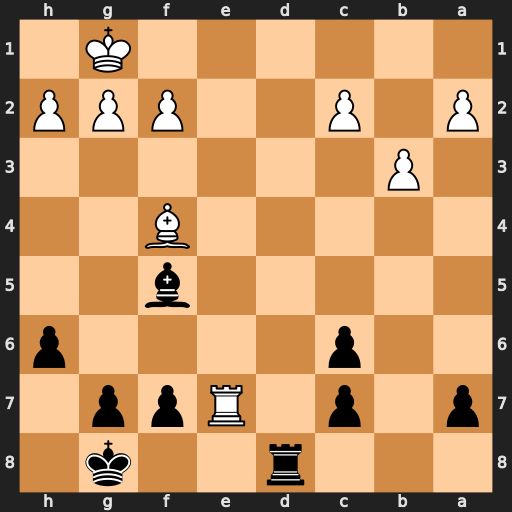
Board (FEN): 3r2k1/p1p1Rpp1/2p4p/5b2/5B2/1P6/P1P2PPP/6K1
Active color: b
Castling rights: -
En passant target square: -
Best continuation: Rd1+ Re1 Rxe1#